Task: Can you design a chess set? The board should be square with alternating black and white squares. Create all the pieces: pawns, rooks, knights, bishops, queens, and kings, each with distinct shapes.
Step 684:
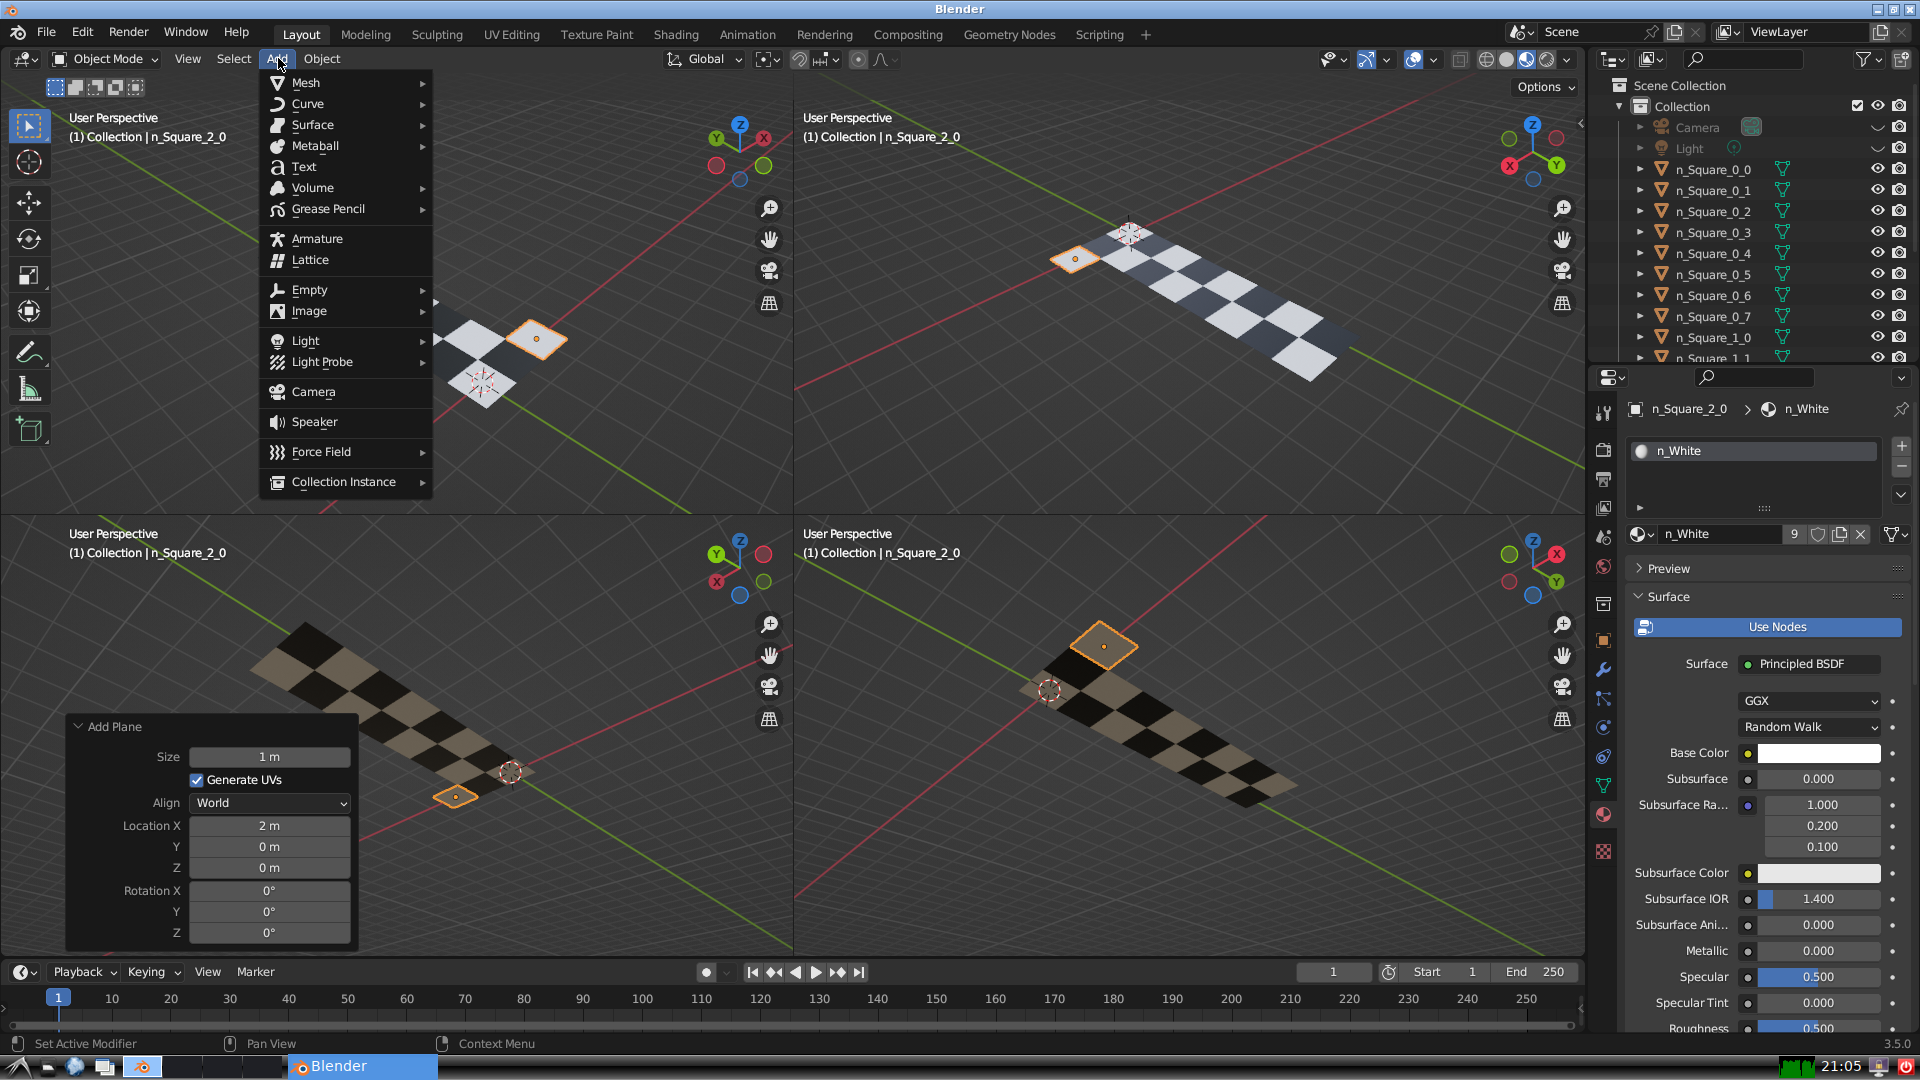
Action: {"mouse_move": [304, 82]}